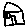
Label: house